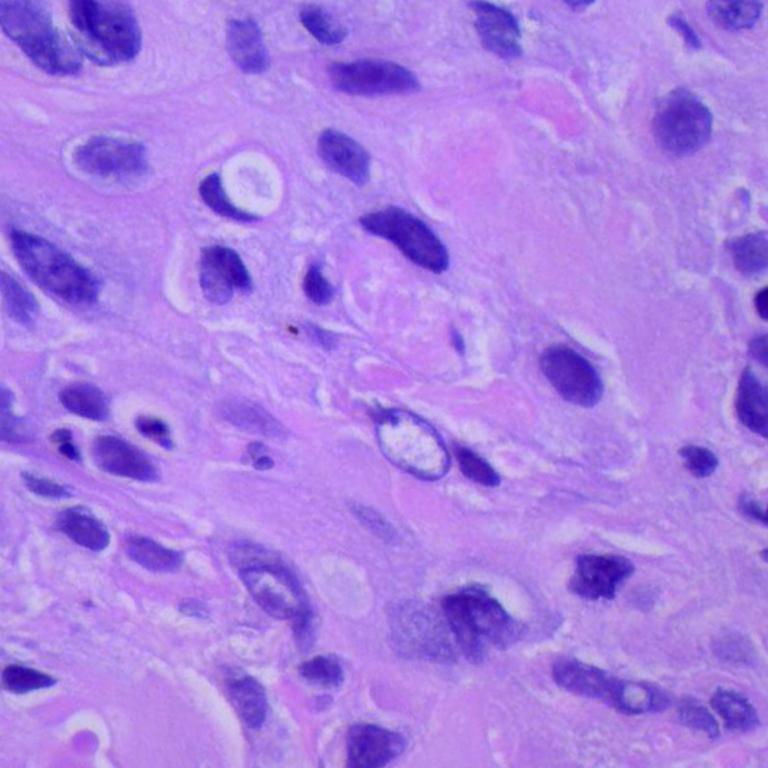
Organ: lung
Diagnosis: squamous carcinomas